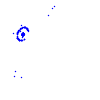
Particle: proton